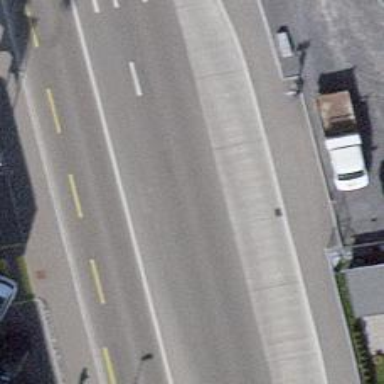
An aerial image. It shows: Bus stop with stop position for public transport.